Interaction volume radius: 5 \u00c5
Interaction volume height: 10 \u00c5
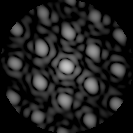
Disorder parameter: 0.285